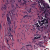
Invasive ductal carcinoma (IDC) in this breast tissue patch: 1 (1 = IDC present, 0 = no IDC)